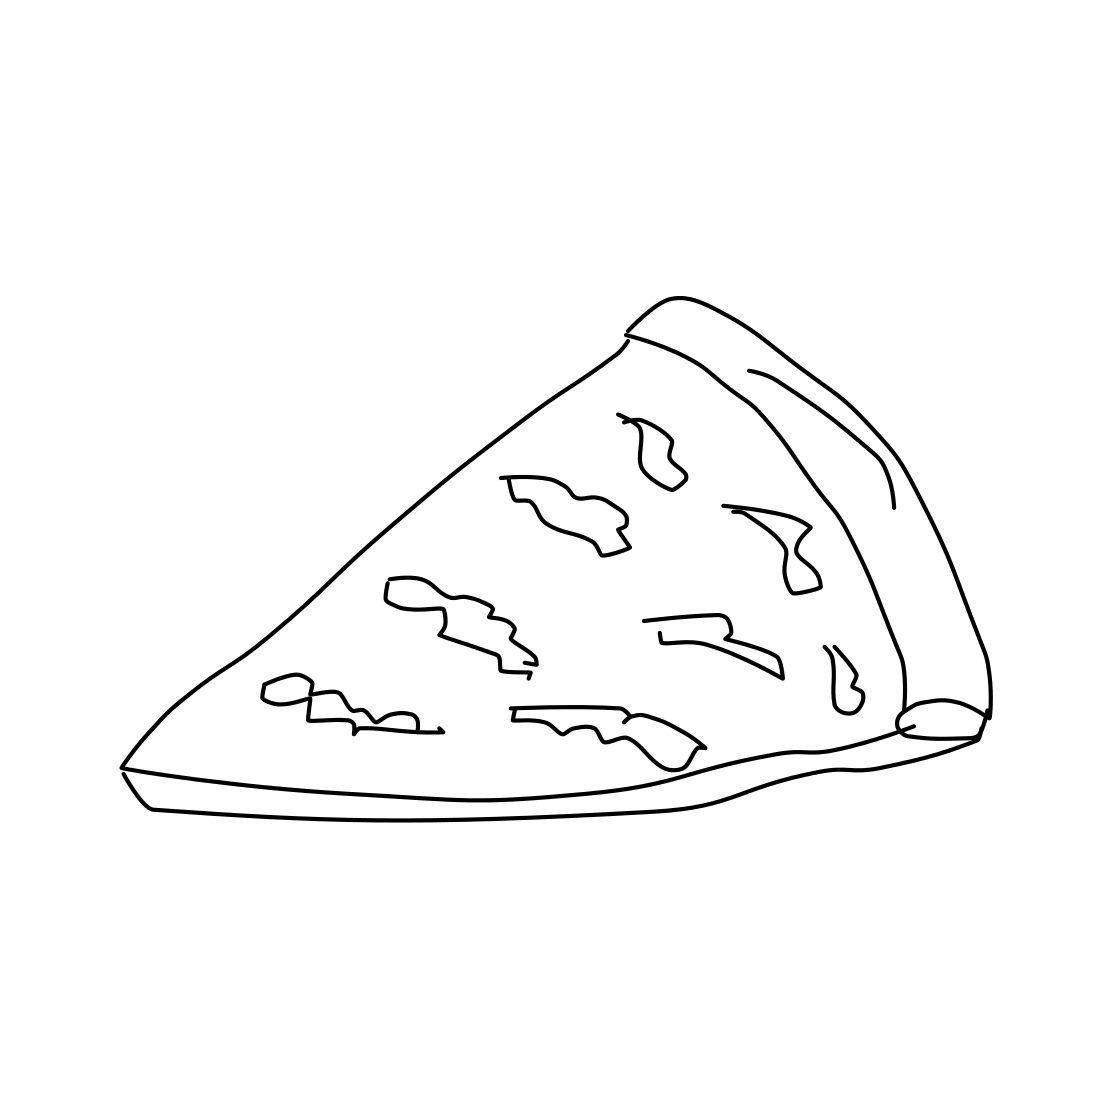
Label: pizza